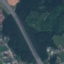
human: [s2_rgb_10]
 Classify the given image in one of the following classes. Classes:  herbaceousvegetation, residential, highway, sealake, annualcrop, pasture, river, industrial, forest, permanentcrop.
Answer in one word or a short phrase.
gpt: Highway